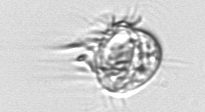
Label: Leegaardiella_ovalis